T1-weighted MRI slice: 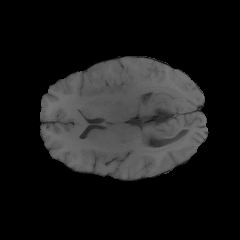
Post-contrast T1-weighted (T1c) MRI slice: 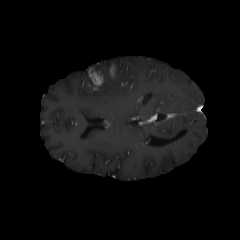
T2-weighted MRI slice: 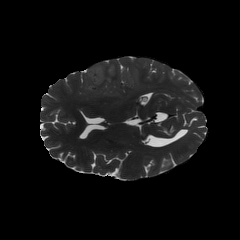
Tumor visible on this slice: yes